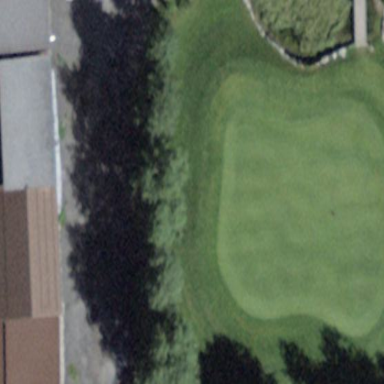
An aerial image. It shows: Green golf area with grass land use.